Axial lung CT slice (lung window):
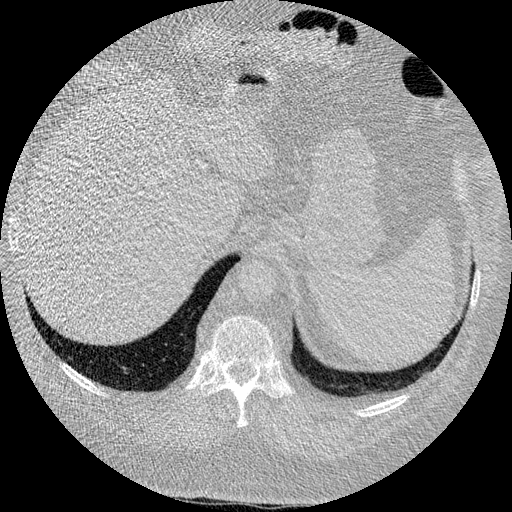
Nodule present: no